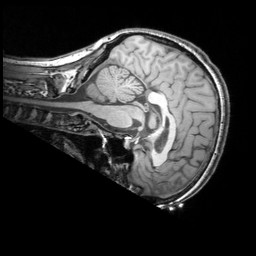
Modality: T1w
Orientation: sagittal
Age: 57
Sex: female
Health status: ill
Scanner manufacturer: siemens
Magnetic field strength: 3 T
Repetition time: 1.75 s
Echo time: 0.00418 s